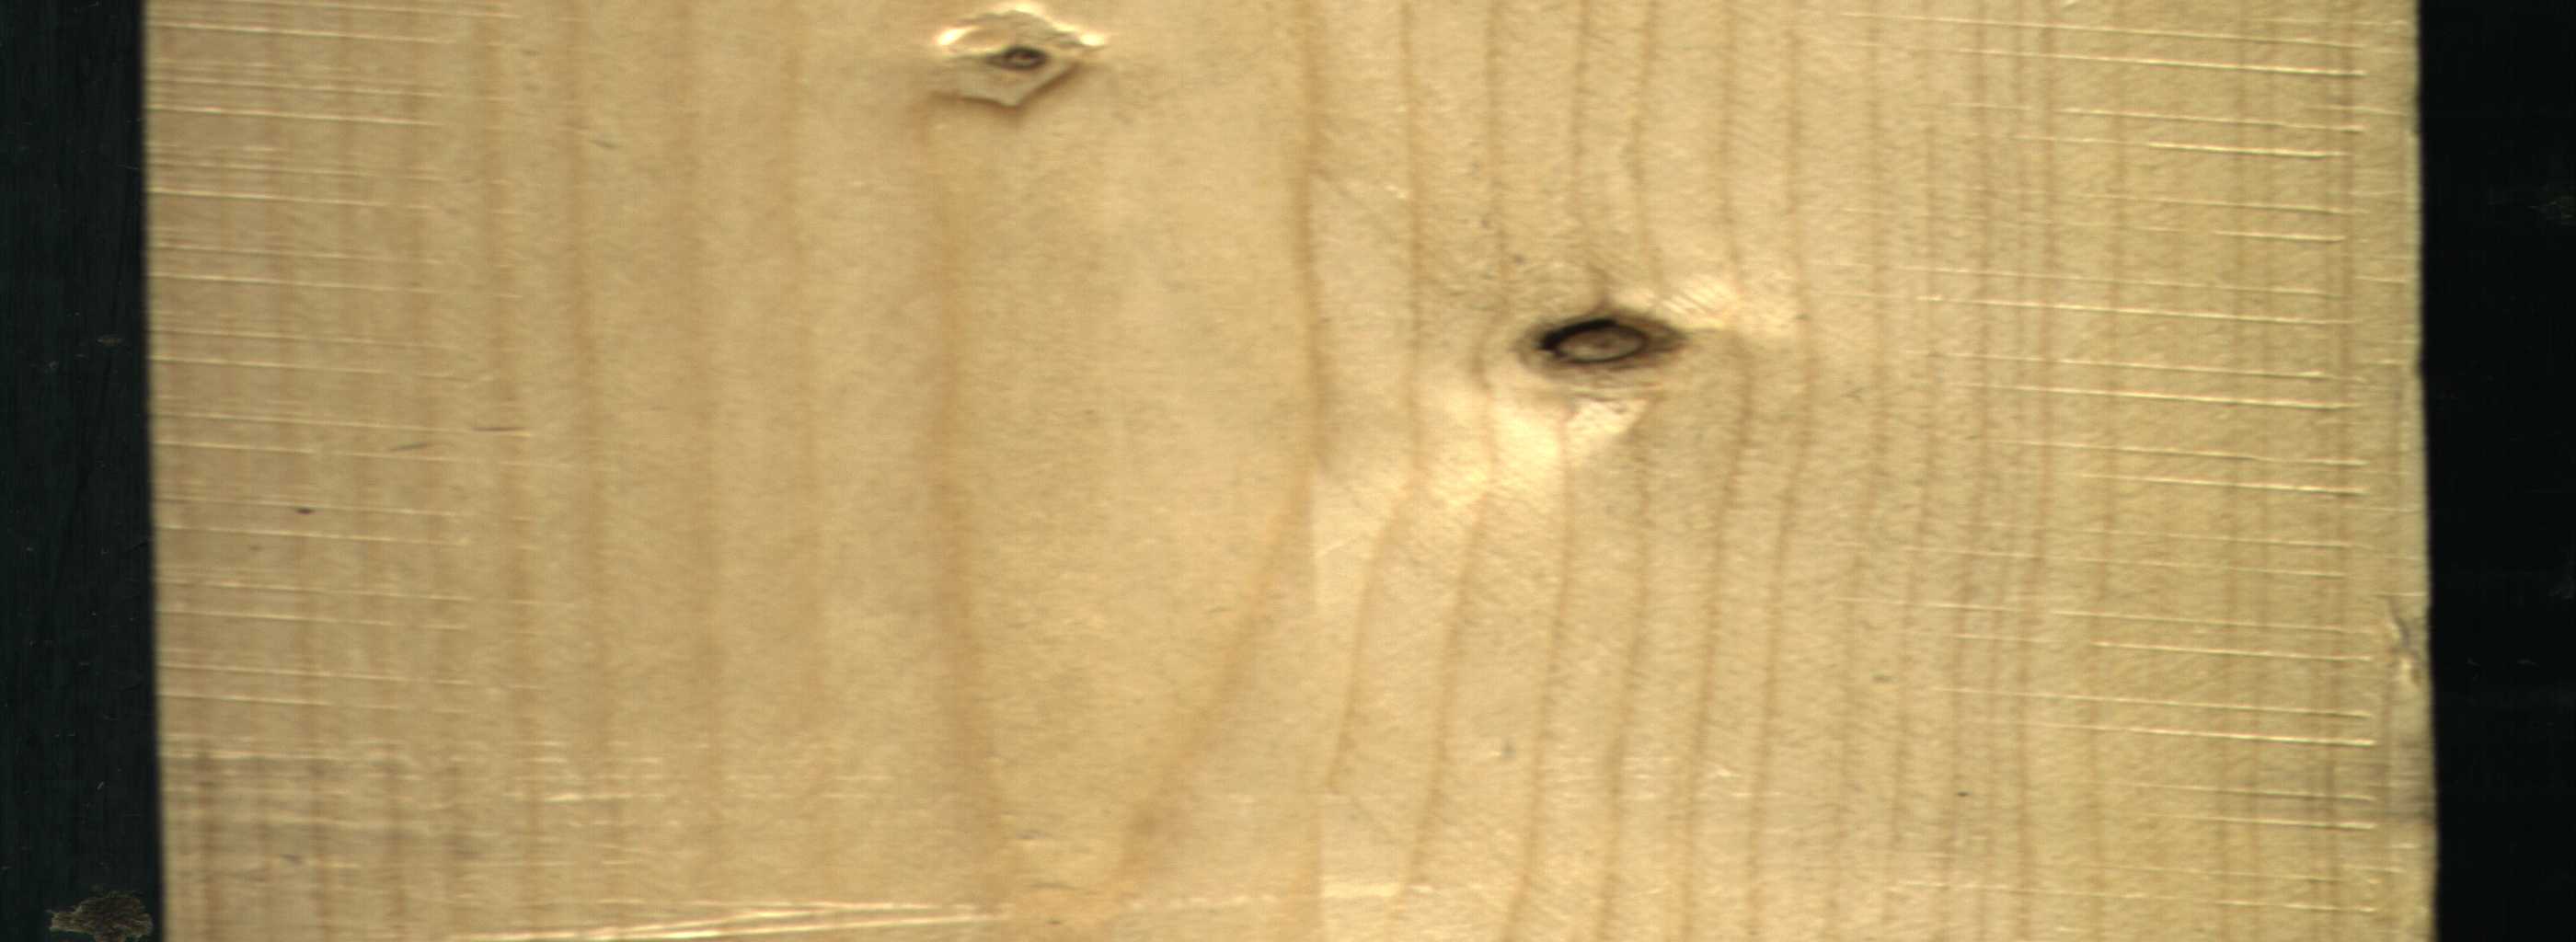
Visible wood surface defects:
Dead_Knot
Live_Knot